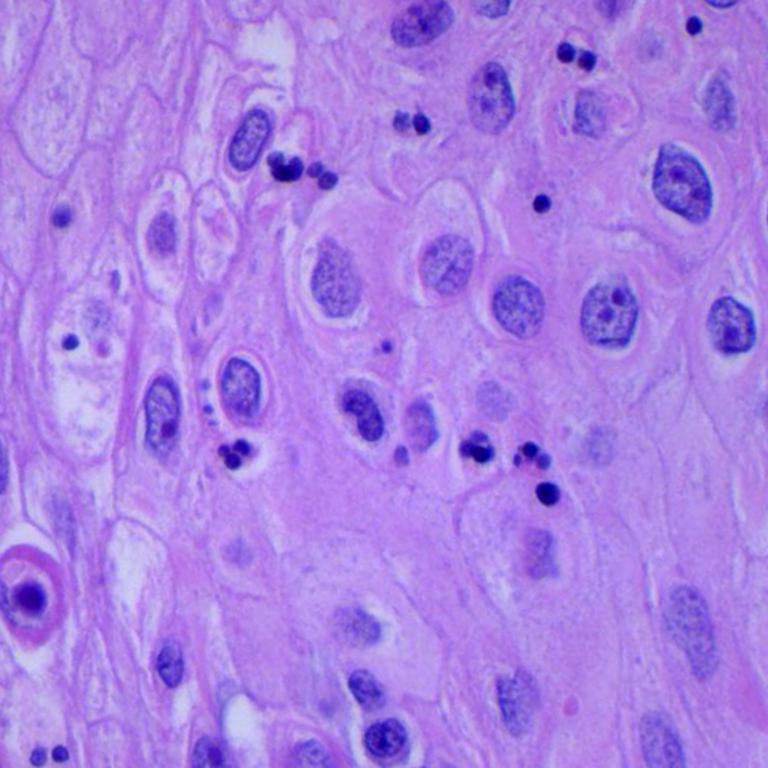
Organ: lung
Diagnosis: squamous carcinomas